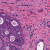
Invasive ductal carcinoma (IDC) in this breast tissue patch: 0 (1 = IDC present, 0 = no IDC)